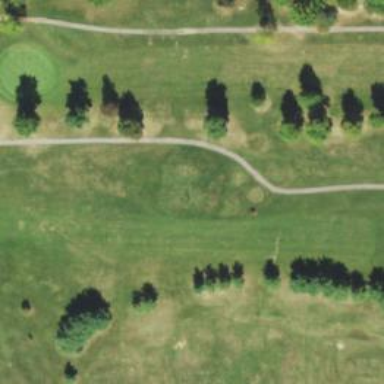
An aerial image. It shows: Golf hole.